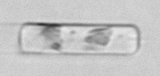
Label: Guinardia_delicatula